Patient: sex M, age 81
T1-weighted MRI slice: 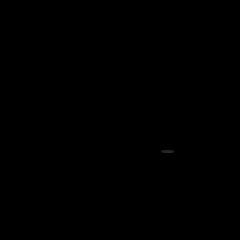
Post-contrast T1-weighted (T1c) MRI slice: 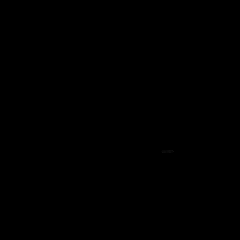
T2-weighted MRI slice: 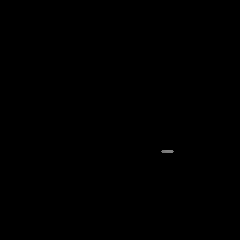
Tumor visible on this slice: no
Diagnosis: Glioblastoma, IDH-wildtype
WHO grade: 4